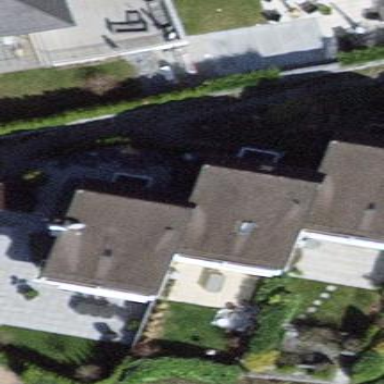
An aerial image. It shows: Terrace building with saltbox roof shape.